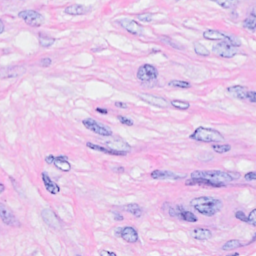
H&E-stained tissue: Breast